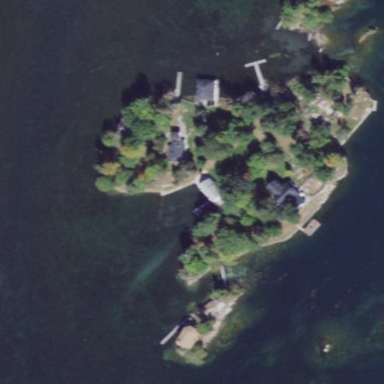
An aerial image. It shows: Islet.